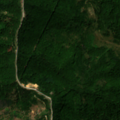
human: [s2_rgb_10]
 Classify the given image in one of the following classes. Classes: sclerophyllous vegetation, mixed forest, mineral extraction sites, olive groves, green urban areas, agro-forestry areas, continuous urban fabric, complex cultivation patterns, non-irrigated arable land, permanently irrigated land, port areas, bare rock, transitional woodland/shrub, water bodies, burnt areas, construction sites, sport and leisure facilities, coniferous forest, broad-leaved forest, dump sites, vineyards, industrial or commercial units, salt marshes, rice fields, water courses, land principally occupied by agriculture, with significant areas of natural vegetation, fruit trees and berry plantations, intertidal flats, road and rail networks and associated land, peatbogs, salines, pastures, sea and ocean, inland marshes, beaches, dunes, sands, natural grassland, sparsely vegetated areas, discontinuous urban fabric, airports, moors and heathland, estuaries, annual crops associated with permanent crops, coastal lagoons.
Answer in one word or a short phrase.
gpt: broad-leaved forest, transitional woodland/shrub